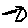
Label: hexagon